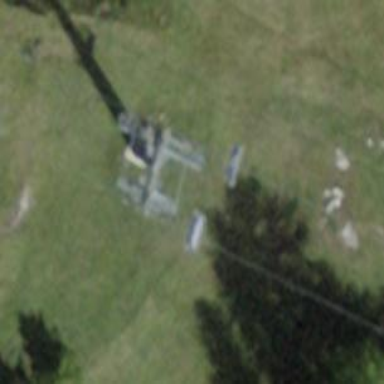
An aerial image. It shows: Pylon for aerialway.